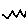
Label: zigzag